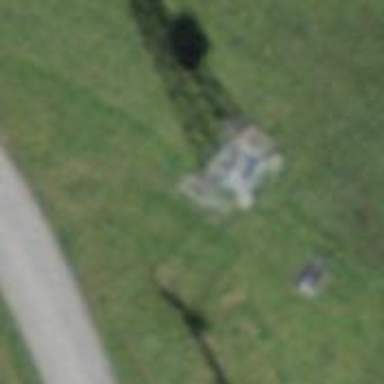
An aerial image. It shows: Pylon for aerialway.